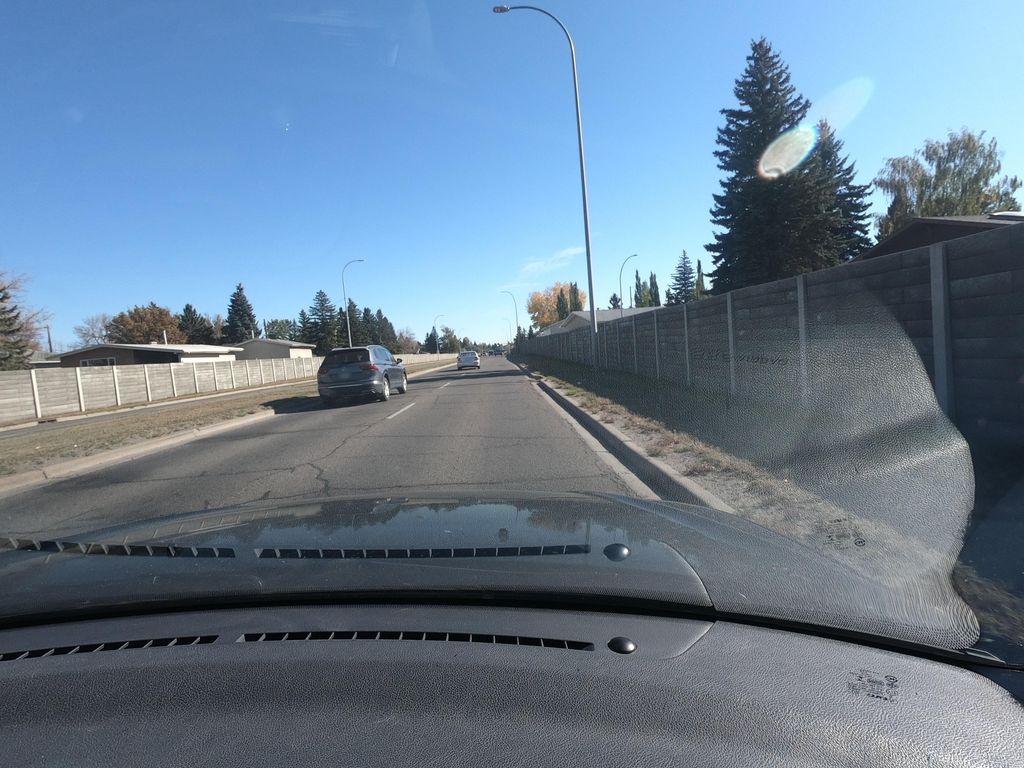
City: calgary